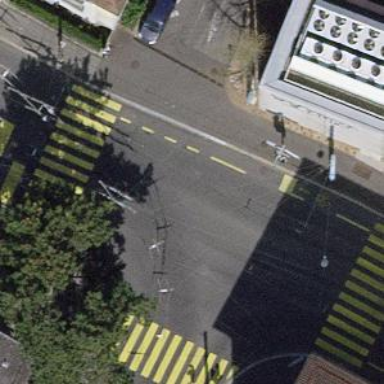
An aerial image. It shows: Road with traffic signals.